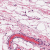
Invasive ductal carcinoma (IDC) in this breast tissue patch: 0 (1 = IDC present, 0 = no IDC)